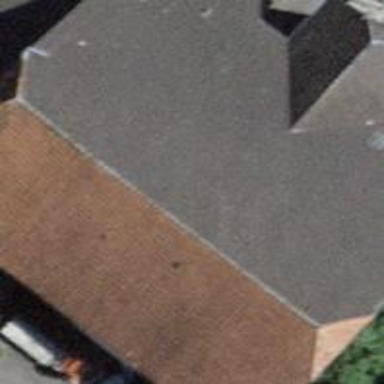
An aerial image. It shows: Rural barn.